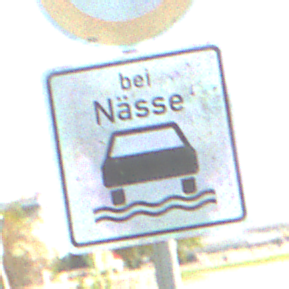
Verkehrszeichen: BeiNaesse
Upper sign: Geschwindigkeit110
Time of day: MorningAfternoon
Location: Outdoor (Suburban)
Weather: PartlyCloudy
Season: NotSpecified
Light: Natural